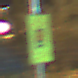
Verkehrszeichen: KennzeichnungspflichtigeFahrzeugeGefaehrlicheGueterOhnePfeilsymbol
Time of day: Night
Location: Outdoor (Urban)
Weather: PartlyCloudy
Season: NotSpecified
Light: Artificial